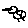
Label: bird